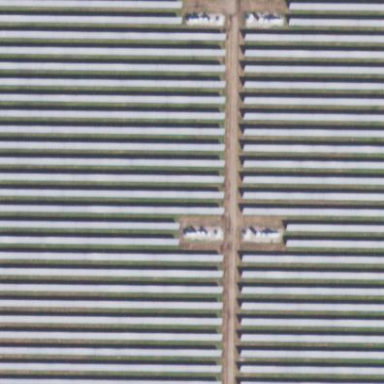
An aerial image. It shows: Solar power plant enclosed by fence. The plant generates electricity using photovoltaic technology.